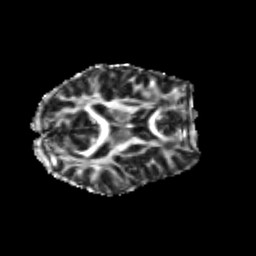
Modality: FA
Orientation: axial
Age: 20
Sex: male
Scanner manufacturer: siemens
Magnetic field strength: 3 T
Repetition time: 3.5 s
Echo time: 0.104 s